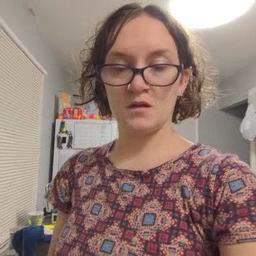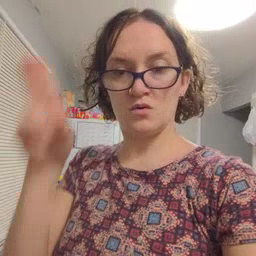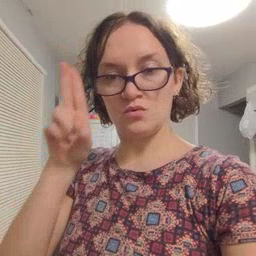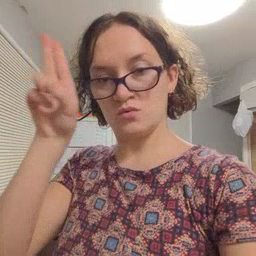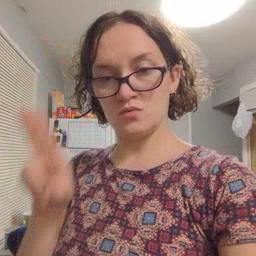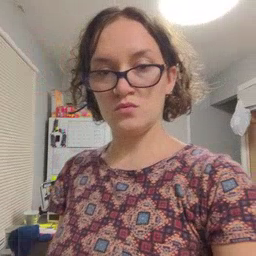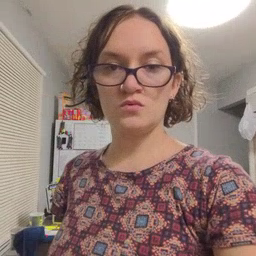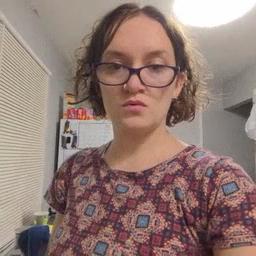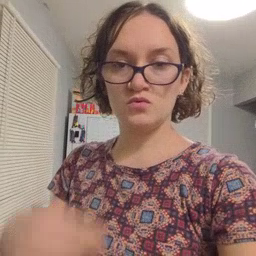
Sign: uncle